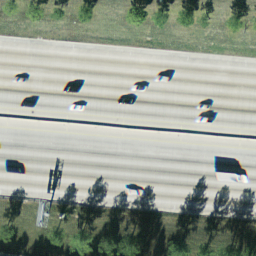
Label: freeway